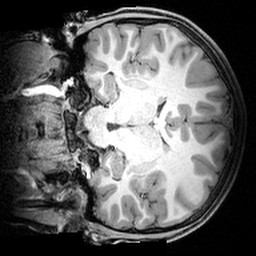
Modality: T1w
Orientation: coronal
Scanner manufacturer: siemens
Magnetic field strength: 3 T
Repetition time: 1.9 s
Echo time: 0.00397 s